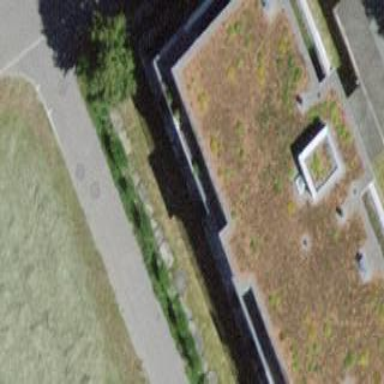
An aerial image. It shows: Flat-roofed residential building.